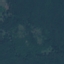
Land use / land cover: Forest